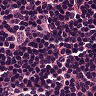
Metastatic tissue present: no